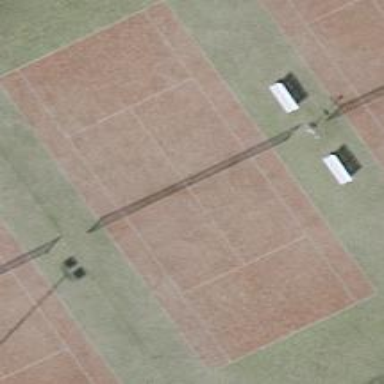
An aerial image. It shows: Tennis court on the leisure land pitch.